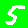
Digit: 5